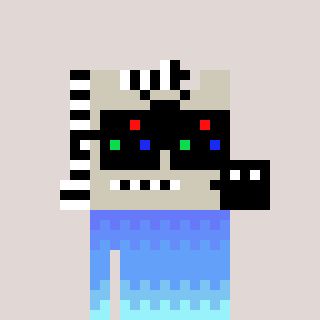
a pixel art character with square black sunglasses, a zebra-shaped head and a magenta-colored body on a warm background